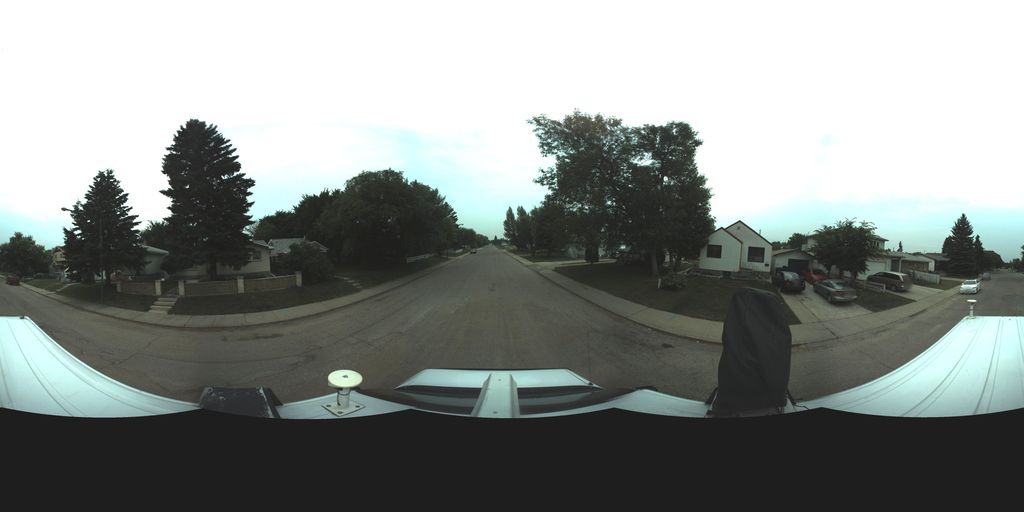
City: saskatoon